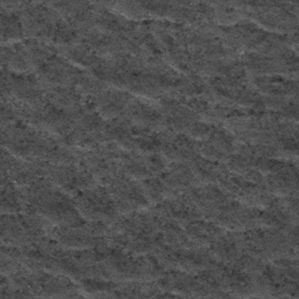
Label: frost